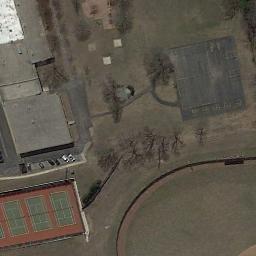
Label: tennis_court